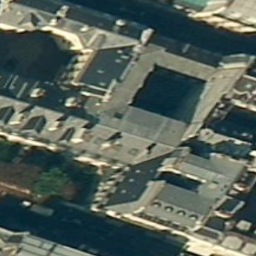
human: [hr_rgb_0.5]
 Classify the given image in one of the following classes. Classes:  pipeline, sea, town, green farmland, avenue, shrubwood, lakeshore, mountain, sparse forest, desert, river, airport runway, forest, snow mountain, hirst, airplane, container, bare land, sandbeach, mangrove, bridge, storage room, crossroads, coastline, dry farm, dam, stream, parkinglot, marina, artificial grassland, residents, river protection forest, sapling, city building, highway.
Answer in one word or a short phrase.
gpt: city building